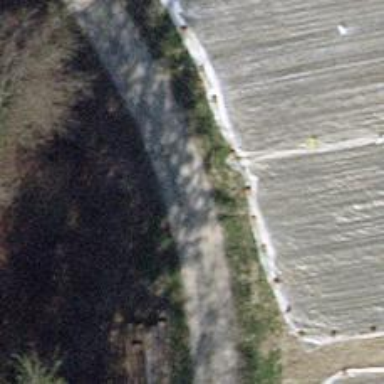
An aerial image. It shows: Pebblestone track with grade2 tracktype.